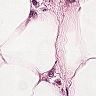
Metastatic tissue present: no